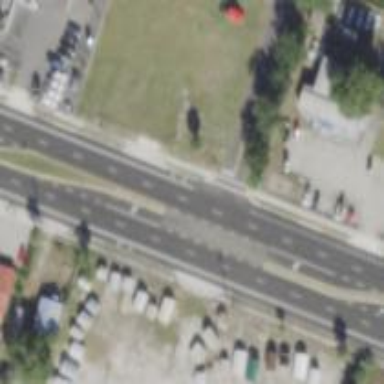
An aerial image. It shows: Unmarked crossing on the road.